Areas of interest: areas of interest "Baijia Sports Park Football Field"
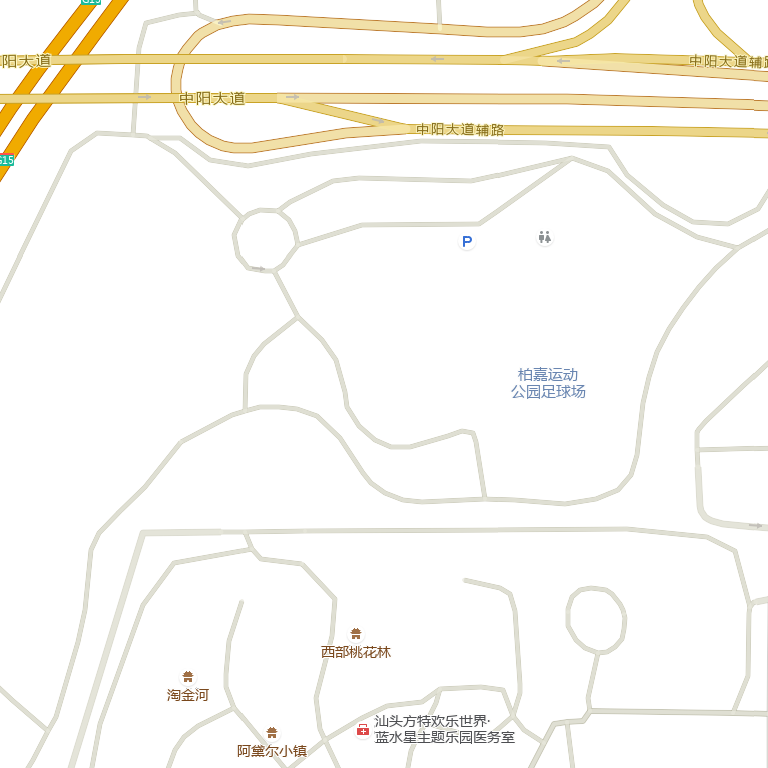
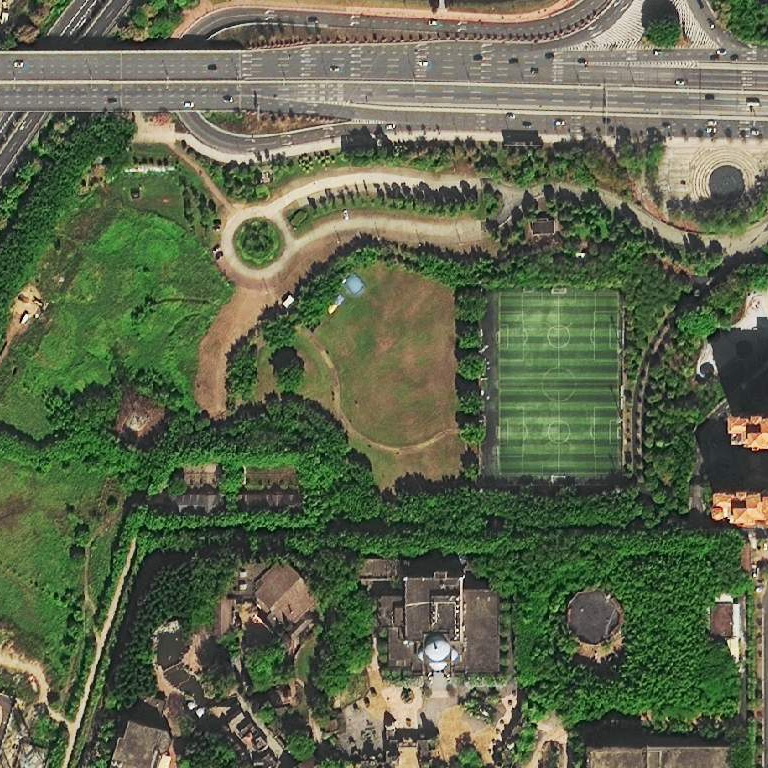